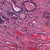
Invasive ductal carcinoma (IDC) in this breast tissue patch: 1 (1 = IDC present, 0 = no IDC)